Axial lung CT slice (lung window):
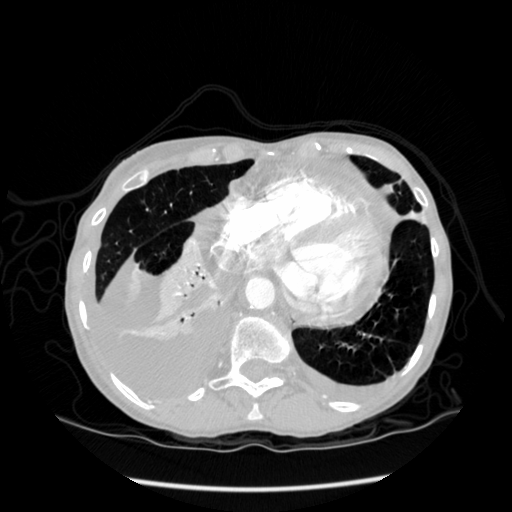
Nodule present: no